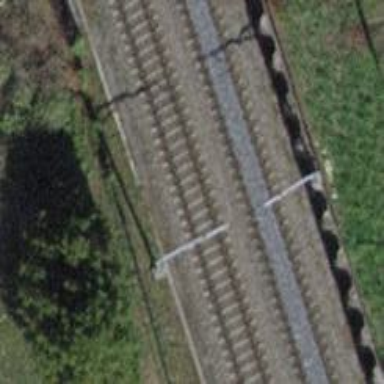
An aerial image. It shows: Single railway track with electrified contact line.